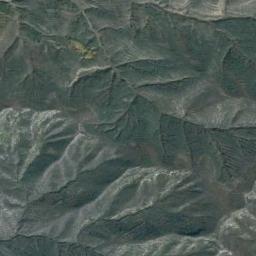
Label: mountain